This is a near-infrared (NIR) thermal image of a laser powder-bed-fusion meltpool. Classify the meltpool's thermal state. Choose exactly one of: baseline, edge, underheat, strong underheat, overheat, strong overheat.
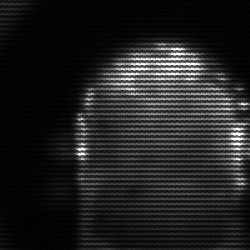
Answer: baseline